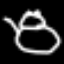
Label: frog